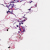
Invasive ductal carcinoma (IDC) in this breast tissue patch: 0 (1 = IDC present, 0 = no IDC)